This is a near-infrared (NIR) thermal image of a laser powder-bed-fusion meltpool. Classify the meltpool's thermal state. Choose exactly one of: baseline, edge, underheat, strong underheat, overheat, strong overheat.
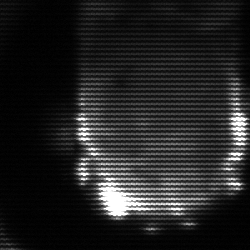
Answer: baseline